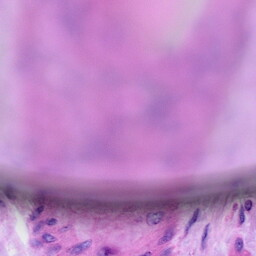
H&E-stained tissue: Cervix